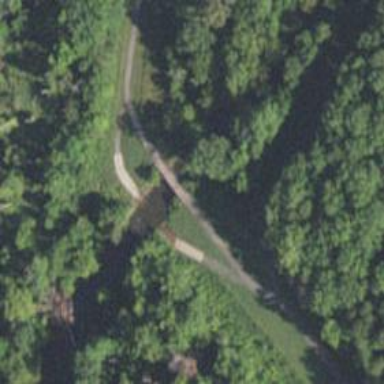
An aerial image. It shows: Footway bridge.